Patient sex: M
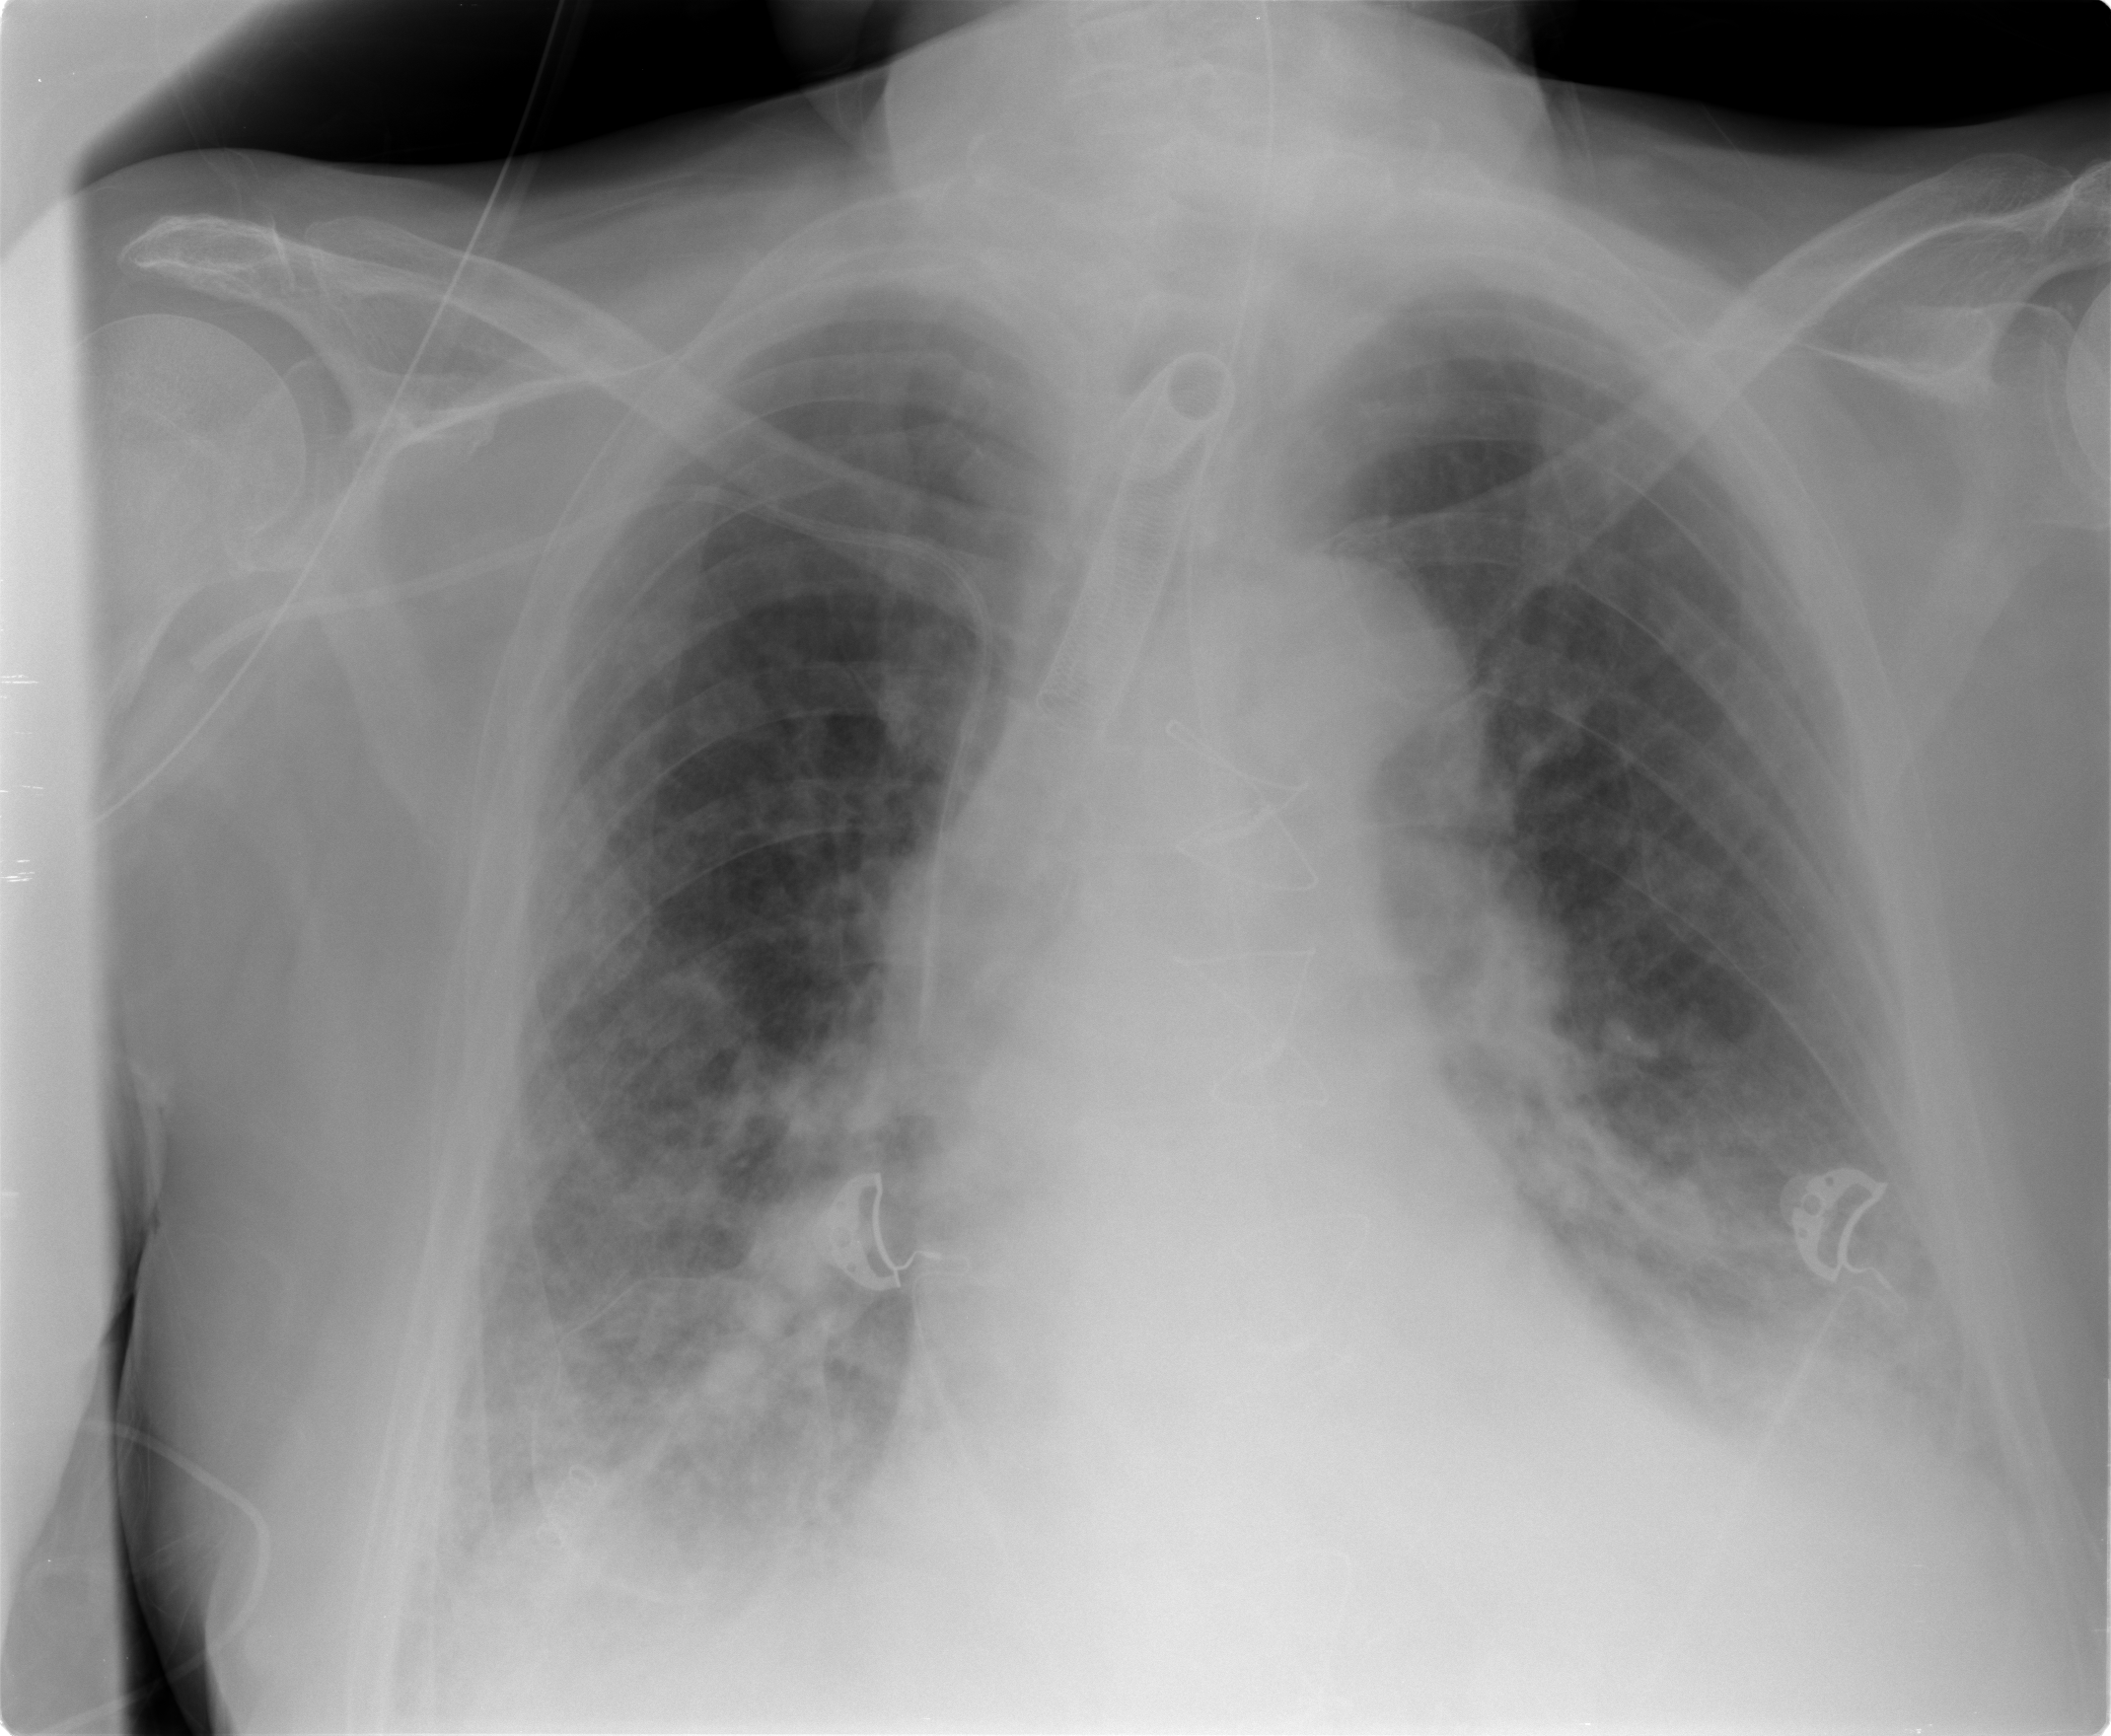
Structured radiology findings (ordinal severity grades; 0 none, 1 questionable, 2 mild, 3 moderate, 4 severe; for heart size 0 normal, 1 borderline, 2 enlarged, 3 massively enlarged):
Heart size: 2
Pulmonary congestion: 2
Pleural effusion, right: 2
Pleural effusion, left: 2
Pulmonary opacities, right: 3
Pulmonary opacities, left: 3
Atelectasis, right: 3
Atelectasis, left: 3